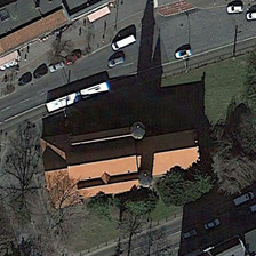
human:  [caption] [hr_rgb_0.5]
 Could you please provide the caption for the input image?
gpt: Next to the orange church there were many kinds of cars on the road

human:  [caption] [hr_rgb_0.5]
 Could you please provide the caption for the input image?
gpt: Next to an orange church there were all kinds of cars on the street

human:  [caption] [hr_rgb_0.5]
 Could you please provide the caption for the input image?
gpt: Next to an orange church, there are all kinds of cars on the road

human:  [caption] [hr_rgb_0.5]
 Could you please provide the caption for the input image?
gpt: There are all kinds of cars on the street next to the orange church

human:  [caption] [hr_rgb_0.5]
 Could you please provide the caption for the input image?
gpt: Next to an orange church were cars of all kinds on the road